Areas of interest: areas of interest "Huanghe Theater"
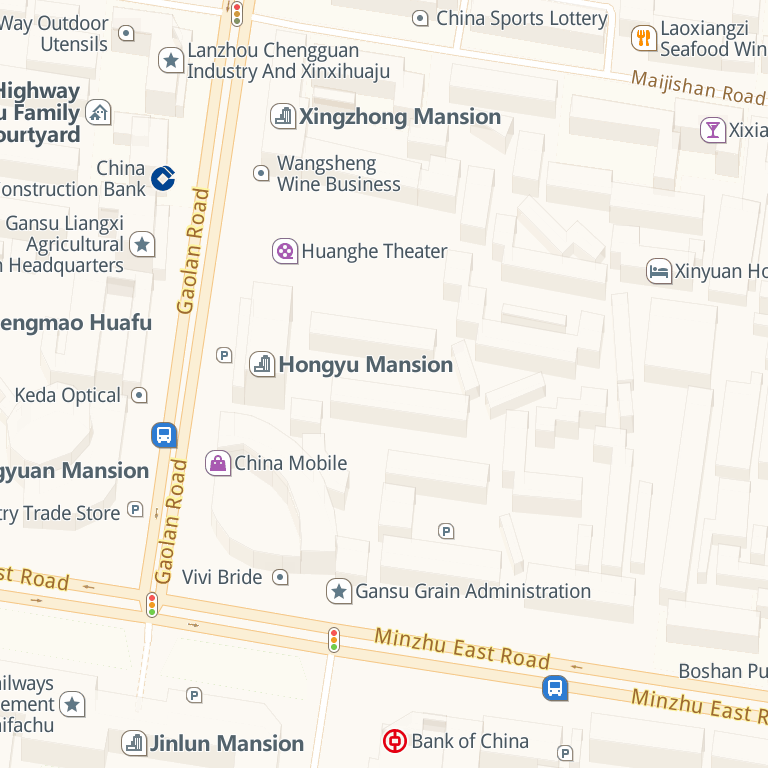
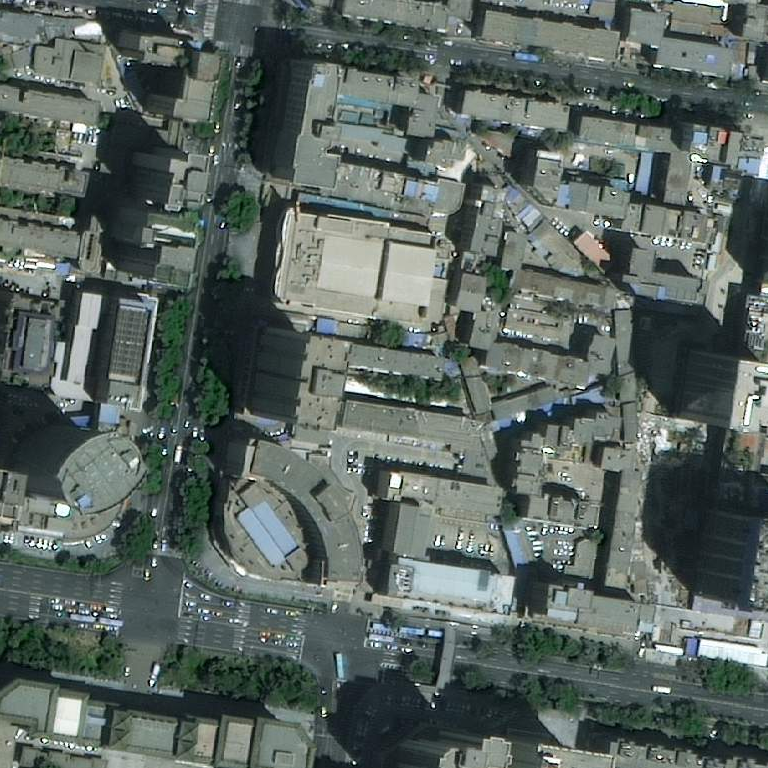